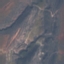
Land use / land cover class: HerbaceousVegetation